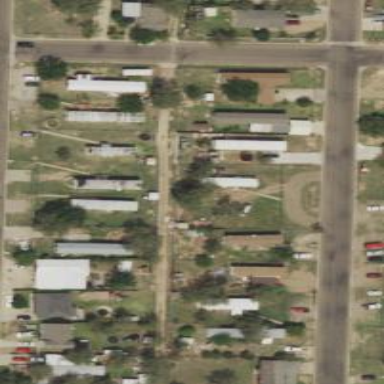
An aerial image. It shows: Alley classified as service road.